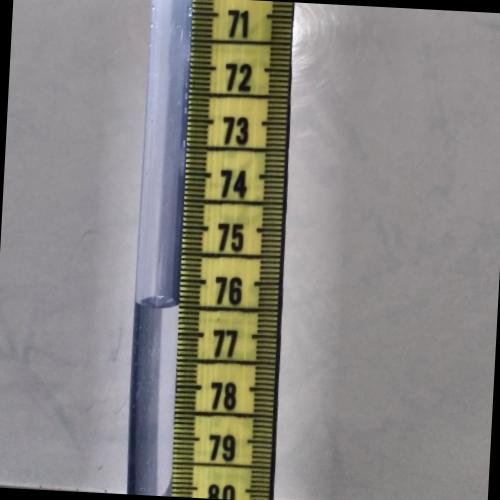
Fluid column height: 76.5 cm